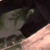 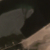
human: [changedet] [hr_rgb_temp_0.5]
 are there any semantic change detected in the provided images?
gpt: No change occurred.